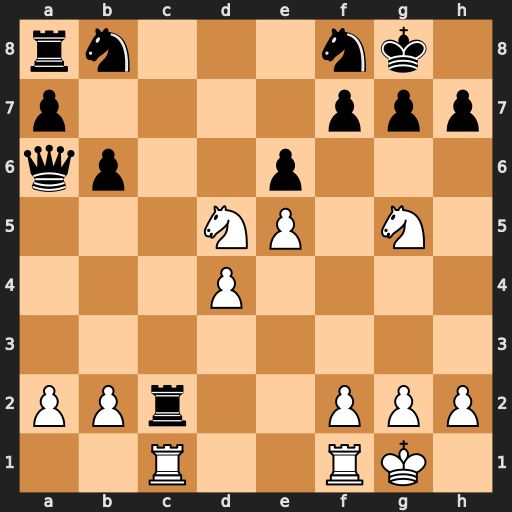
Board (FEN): rn3nk1/p4ppp/qp2p3/3NP1N1/3P4/8/PPr2PPP/2R2RK1
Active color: w
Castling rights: -
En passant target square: -
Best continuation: Ne7+ Kh8 Nxf7#